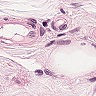
Metastatic tissue present: no